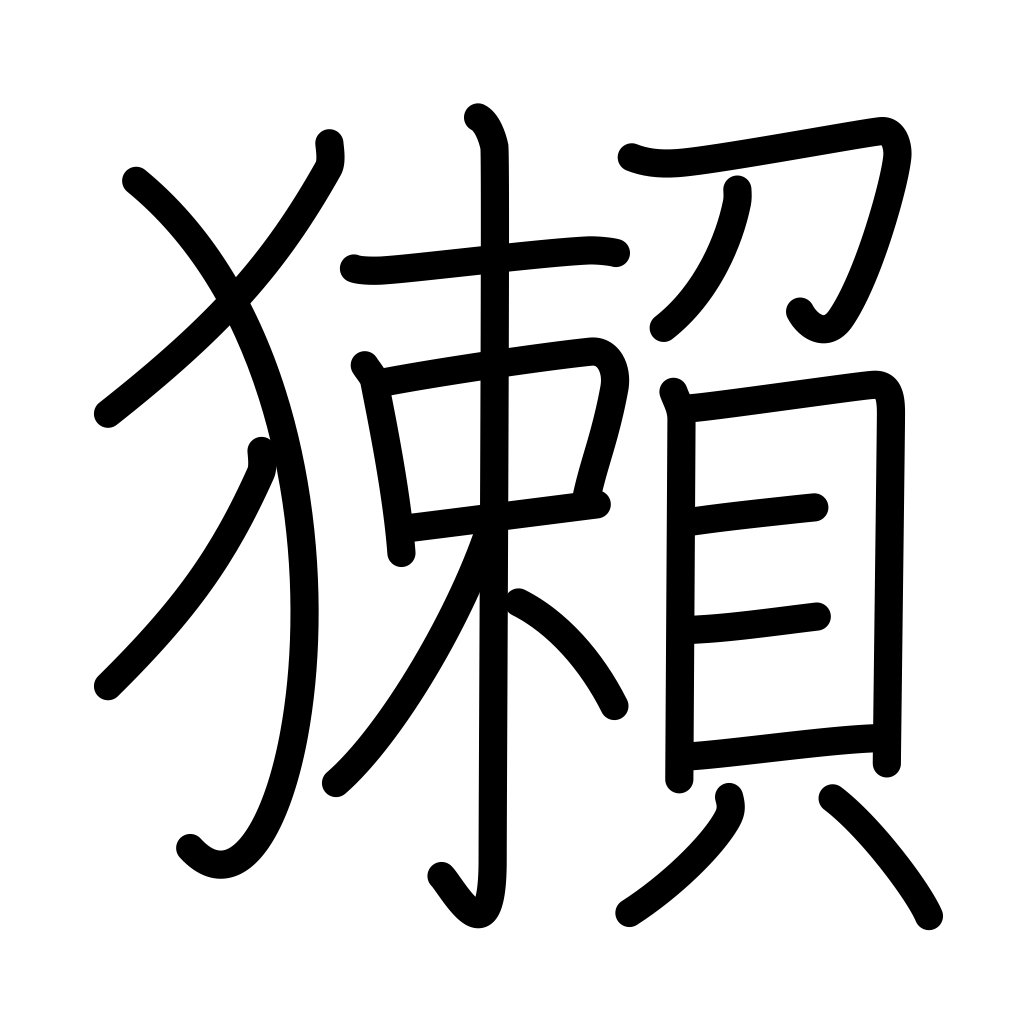
Meaning: otter